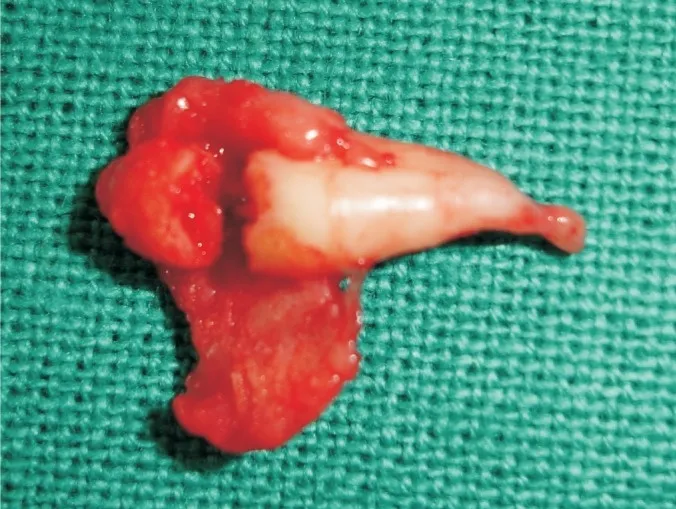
Extracted 43.
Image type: medical_photograph (other_medical_photograph)